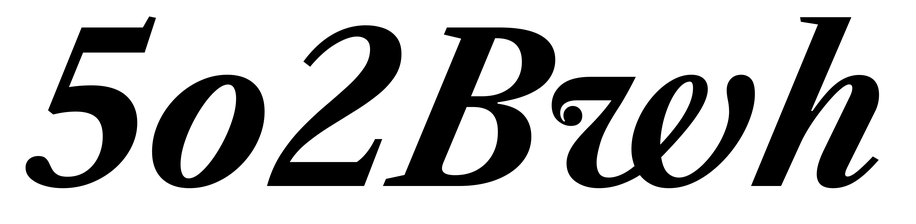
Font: LibreCaslonText-Italic_Bold_Italic